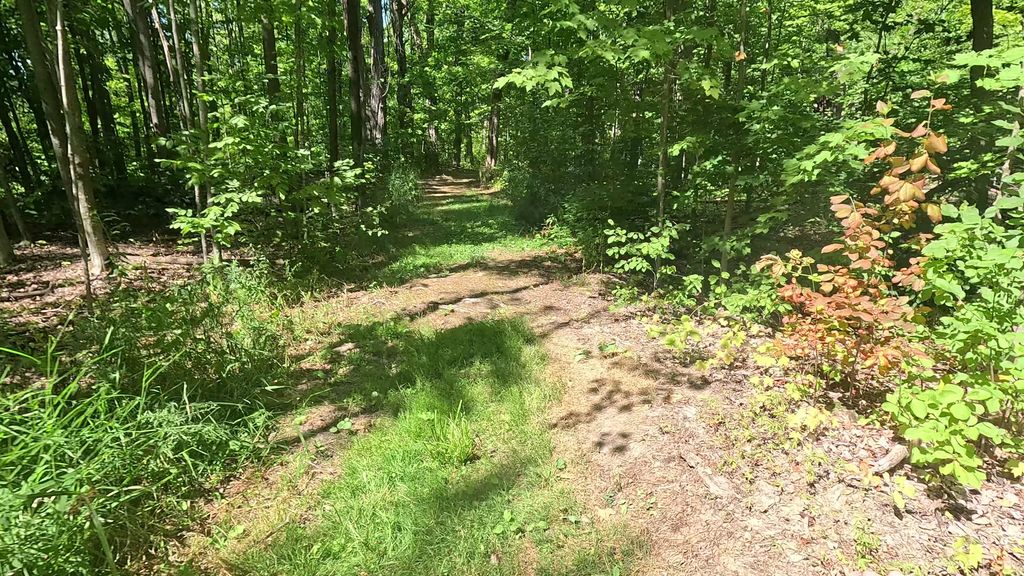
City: ottawa-gatineau